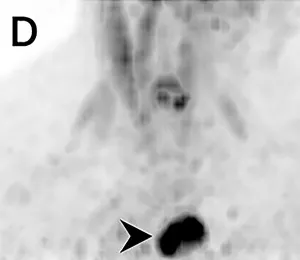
The delay 18F-FDG PET/CT revealed elevated activity foci in the mediastinum, with a SUVmax of 7.0. . MIP).
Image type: radiology (pet)